Interaction volume radius: 5 \u00c5
Interaction volume height: 15 \u00c5
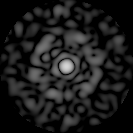
Disorder parameter: 0.8366